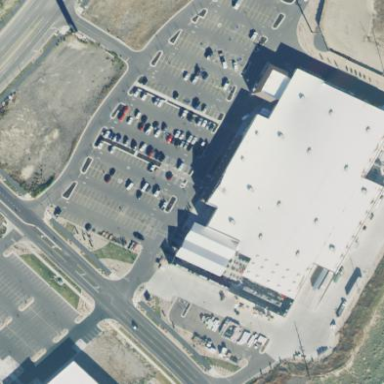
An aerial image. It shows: Parking area with surface.